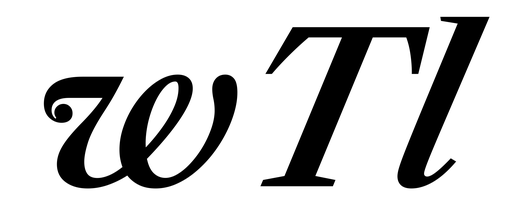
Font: LibreCaslonText-Italic_SemiBold_Italic